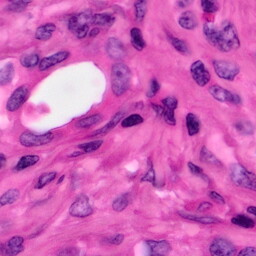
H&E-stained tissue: Pancreatic